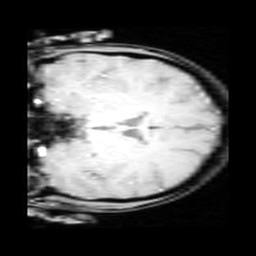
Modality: inplaneT1
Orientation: coronal
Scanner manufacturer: ge
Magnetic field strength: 3 T
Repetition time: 0.25 s
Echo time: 0.00572 s